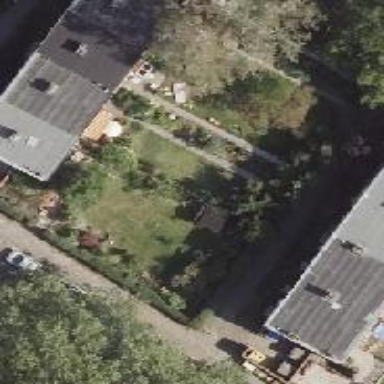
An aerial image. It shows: Residential garden area classified as leisure land.